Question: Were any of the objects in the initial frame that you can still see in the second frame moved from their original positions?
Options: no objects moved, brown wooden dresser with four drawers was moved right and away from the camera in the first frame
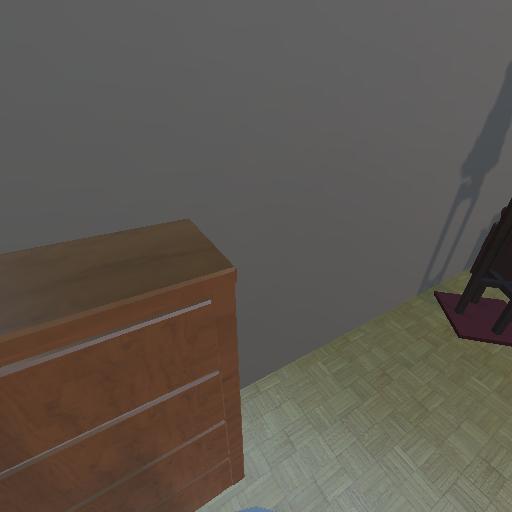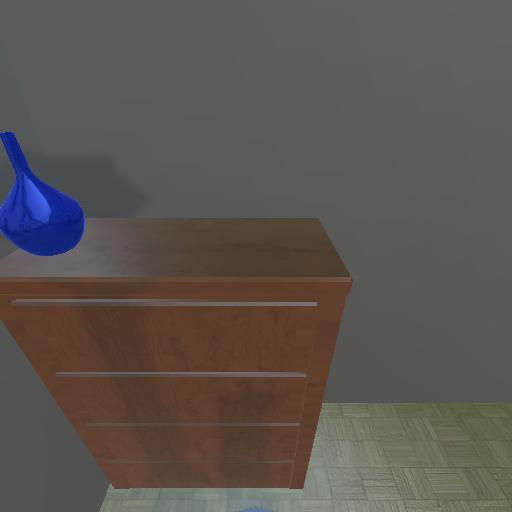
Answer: no objects moved